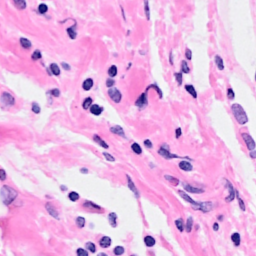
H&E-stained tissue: Breast